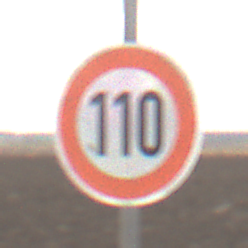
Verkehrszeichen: Geschwindigkeit110
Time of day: MorningAfternoon
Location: Outdoor (Nature)
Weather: Overcast
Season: NotSpecified
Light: Natural